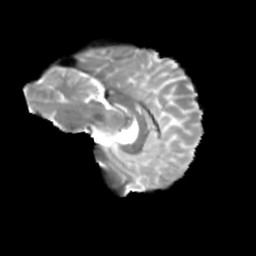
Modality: T2w
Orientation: sagittal
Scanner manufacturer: siemens
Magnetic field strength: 3 T
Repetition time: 4 s
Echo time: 0.0594 s